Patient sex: M
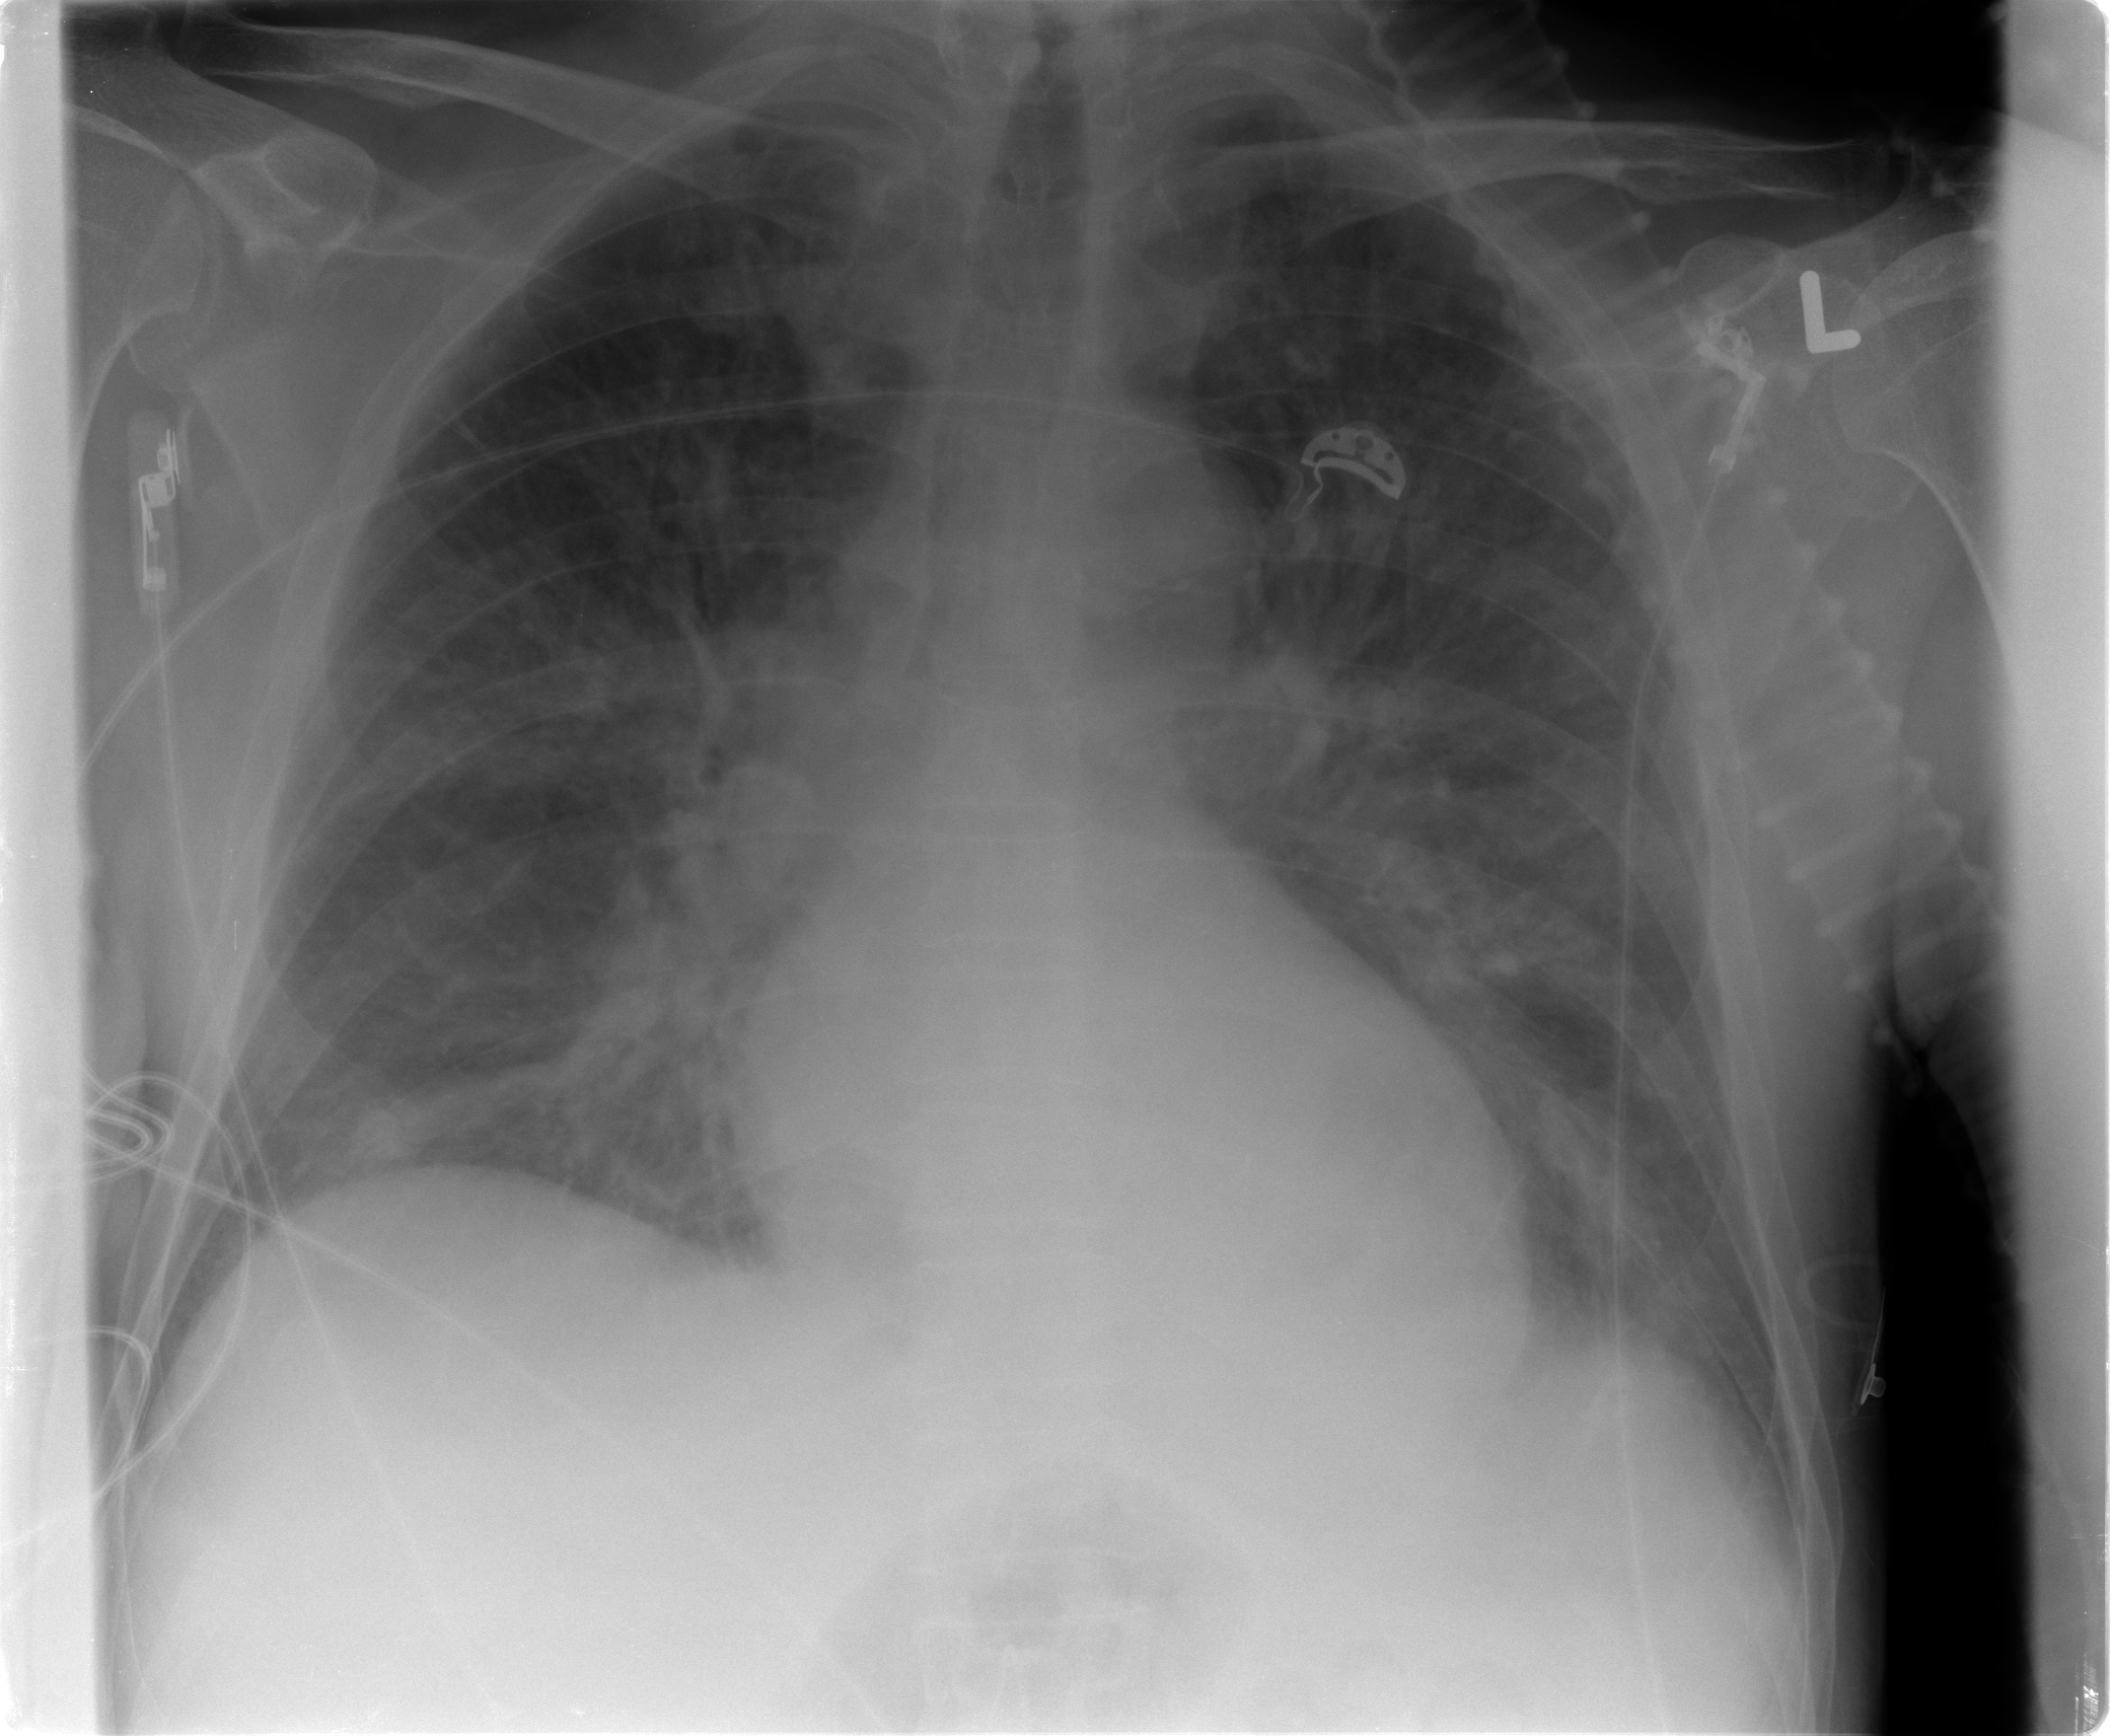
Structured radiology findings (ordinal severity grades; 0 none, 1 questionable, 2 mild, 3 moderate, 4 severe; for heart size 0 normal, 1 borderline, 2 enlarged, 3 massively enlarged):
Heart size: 0
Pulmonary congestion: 3
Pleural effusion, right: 0
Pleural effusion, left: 0
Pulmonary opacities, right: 2
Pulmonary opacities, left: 3
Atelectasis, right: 2
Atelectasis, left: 2